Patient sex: F
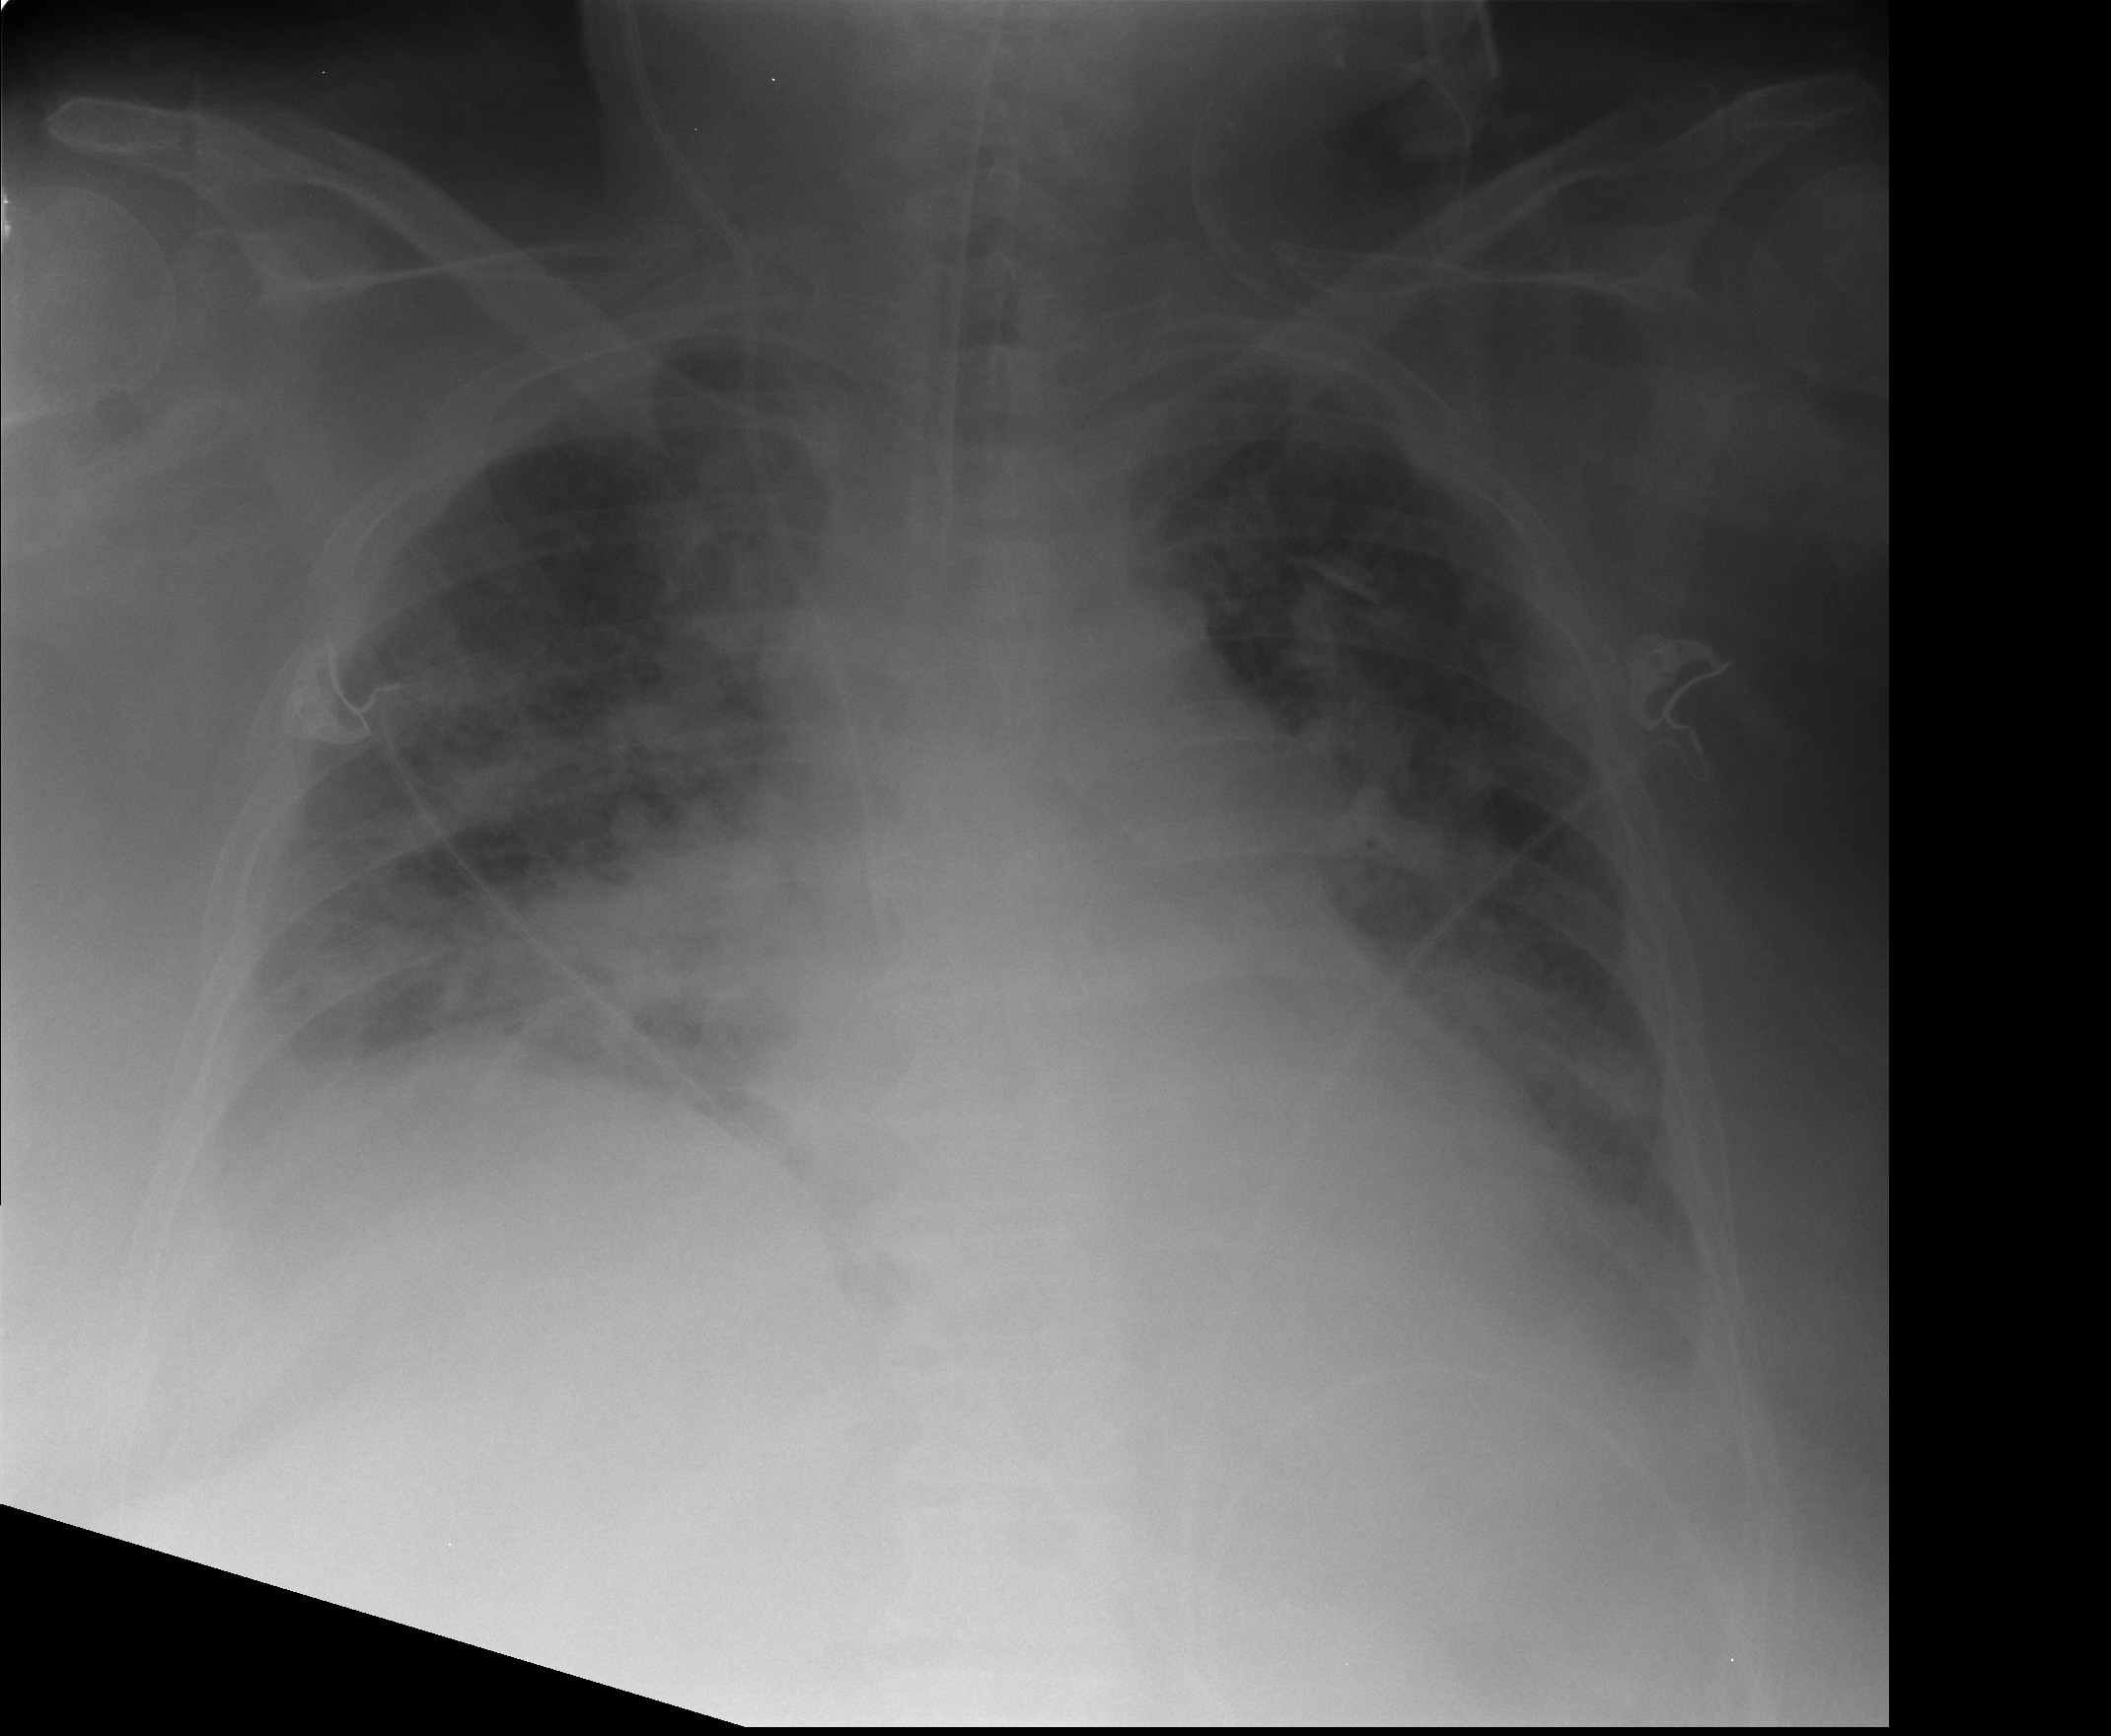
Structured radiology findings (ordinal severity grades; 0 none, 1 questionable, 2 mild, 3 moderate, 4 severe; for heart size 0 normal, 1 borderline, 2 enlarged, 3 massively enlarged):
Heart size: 1
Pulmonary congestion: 3
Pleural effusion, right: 2
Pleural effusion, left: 2
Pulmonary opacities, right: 3
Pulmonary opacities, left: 2
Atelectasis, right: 2
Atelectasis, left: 2